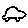
Label: car